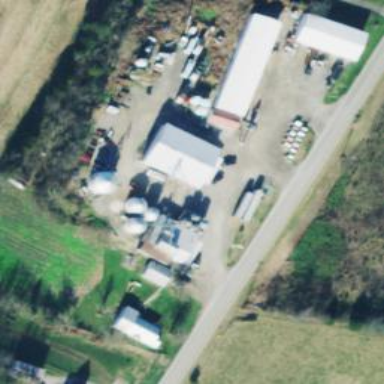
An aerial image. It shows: Silo.